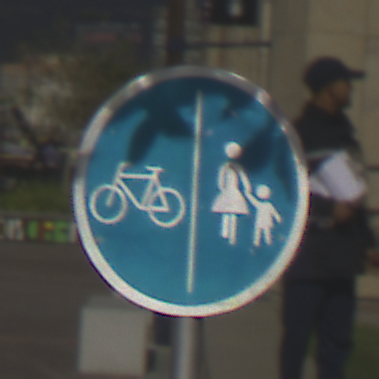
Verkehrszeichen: GetrennterRadUndGehwegRadwegLinks
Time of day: MorningAfternoon
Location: Outdoor (Urban)
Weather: PartlyCloudy
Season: NotSpecified
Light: Natural